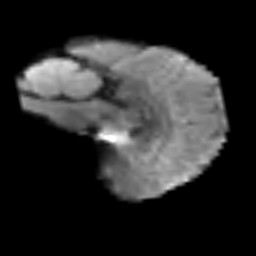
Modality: T2w
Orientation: sagittal
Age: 46
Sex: male
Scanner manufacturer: siemens
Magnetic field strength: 3 T
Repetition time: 3.2 s
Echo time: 0.081 s